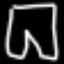
Label: pants